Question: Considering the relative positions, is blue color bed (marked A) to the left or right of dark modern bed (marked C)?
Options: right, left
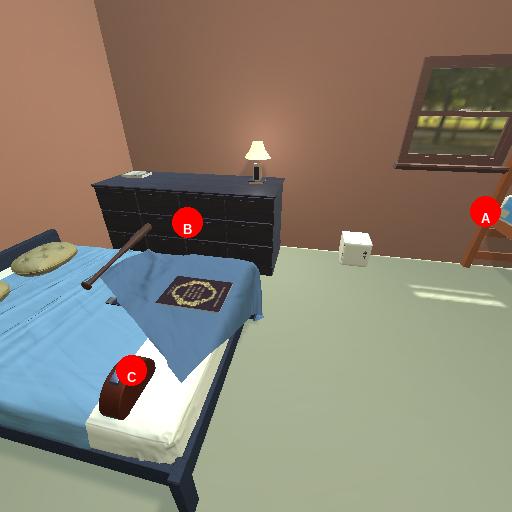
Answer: right